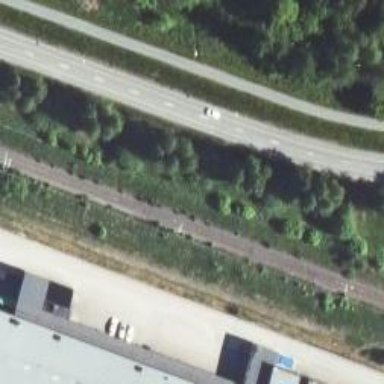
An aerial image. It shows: Railway signal supported by catenary mast.